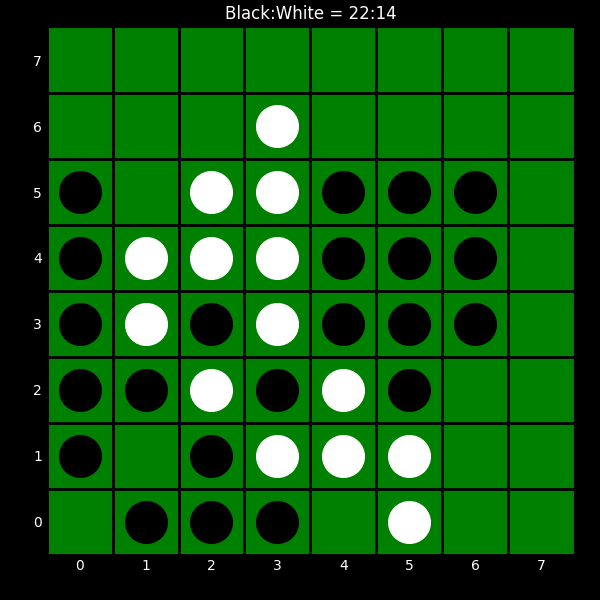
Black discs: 22
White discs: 14